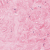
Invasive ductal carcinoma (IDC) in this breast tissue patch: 0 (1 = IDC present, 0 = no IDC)